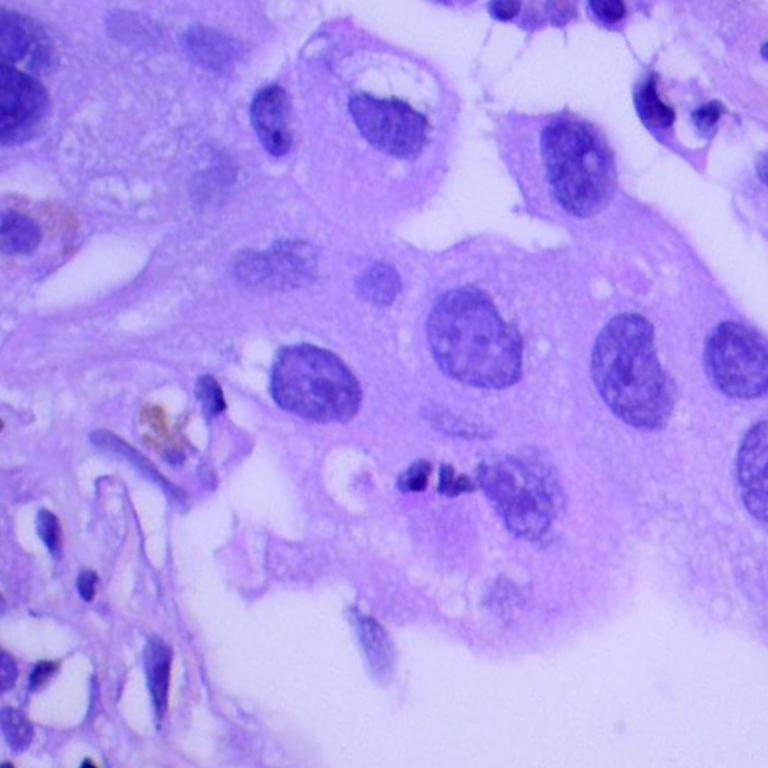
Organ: lung
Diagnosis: adenocarcinomas